Platform: macOS
Application: Arc Browser
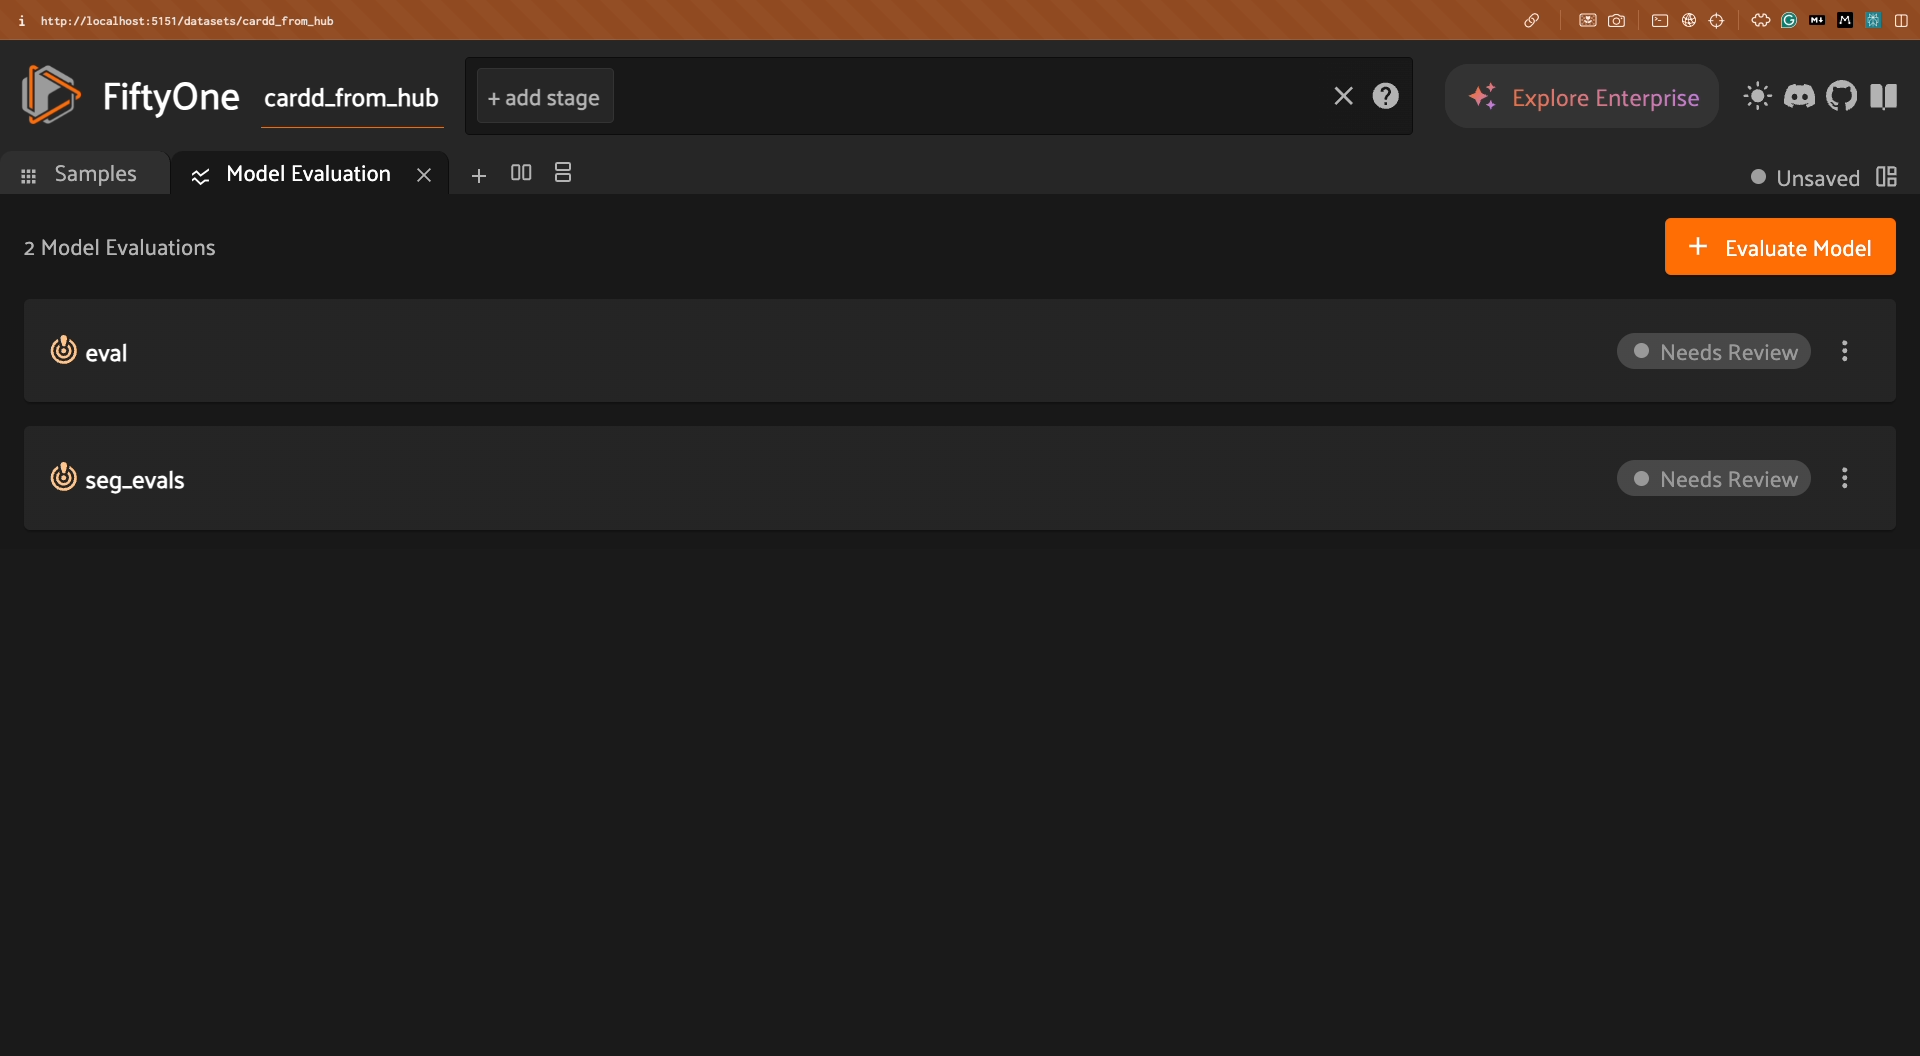
task_description: Open Model Evaluation panel below samples panel
action_type: click
element_info: Icon
steps_since_start: 1